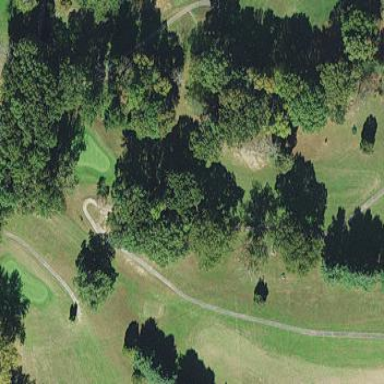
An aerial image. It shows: Grassy area designated as golf fairway.